Interaction volume radius: 5 \u00c5
Interaction volume height: 20 \u00c5
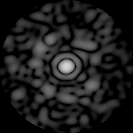
Disorder parameter: 0.8089